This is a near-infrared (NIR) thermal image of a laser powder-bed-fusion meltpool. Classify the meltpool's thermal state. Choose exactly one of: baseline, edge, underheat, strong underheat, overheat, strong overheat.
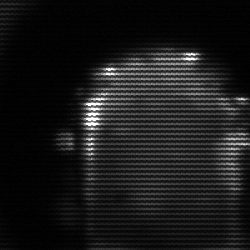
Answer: baseline